Question: Greetings,
Until now I have mostly been working with google maps v2. I am now making my way to v3, but I came across a problem I havent been able to find a solution for.
In V2, when using directions, I could add a point on the map with no actual road, and the maps api would automatically figure out the closest possible endpoint where a road exists and display directrions to that point. This seems not to be the case with V3 though. In allot of cases the route is wrong, because I haven't placed my point on an actual road and the service fails (?) to find the closest one. Here is a screenshot to display what I mean:

I am using the exact same coordinates for both maps. The red pins on V3 show where those coordinates actually point to, but as you can see the directions are wrong. Only if I use coordinates that are exactly on a road, then they show up correctly (not displayed here). I am using the exact same coordinates on V2 and V3, but only V2 displays the correct directions.
Here is a sample of the code I am using for getting the direcrtions:
'''
var directionDisplay;
var directionsService = new google.maps.DirectionsService();
var map;
function initialize() {
//Works fine, so I ommit the code
}
function calcRoute(endpointCoords) // endpointCoords holds coordinates for end point
{
var startpoint = '<?=$startPoint[latitude];?>, <?=$startPoint[longitude];?>';
var endpoint = endpointCoords;
var request = {
origin:startpoint,
destination:endpoint,
travelMode: google.maps.DirectionsTravelMode.DRIVING
};
directionsService.route(request, function(response, status){
if (status == google.maps.DirectionsStatus.OK)
{
directionsDisplay.setDirections(response);
}
});
}
'''
The documentation did not help me much further ( <URL>
Have you had similar experience with the v3 version of the api? Any ideas why this happens?
UPDATE: Here is a link that shows the code and problem in action:
<URL>
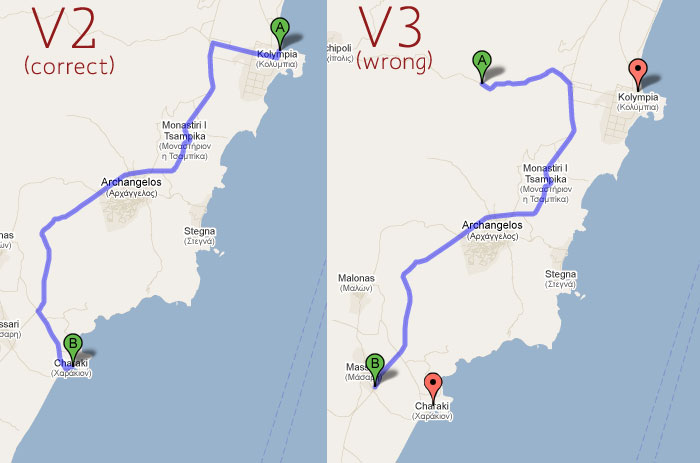
Answer: From the graphic, it looks like your lng/lat might be in the wrong order. As <URL>, you might want to make sure you are using the longitude and latitude in the correct order.